Field crop: maize
Growth stage: 1
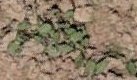
Species: convolvulus